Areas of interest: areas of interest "Sport and cultural"
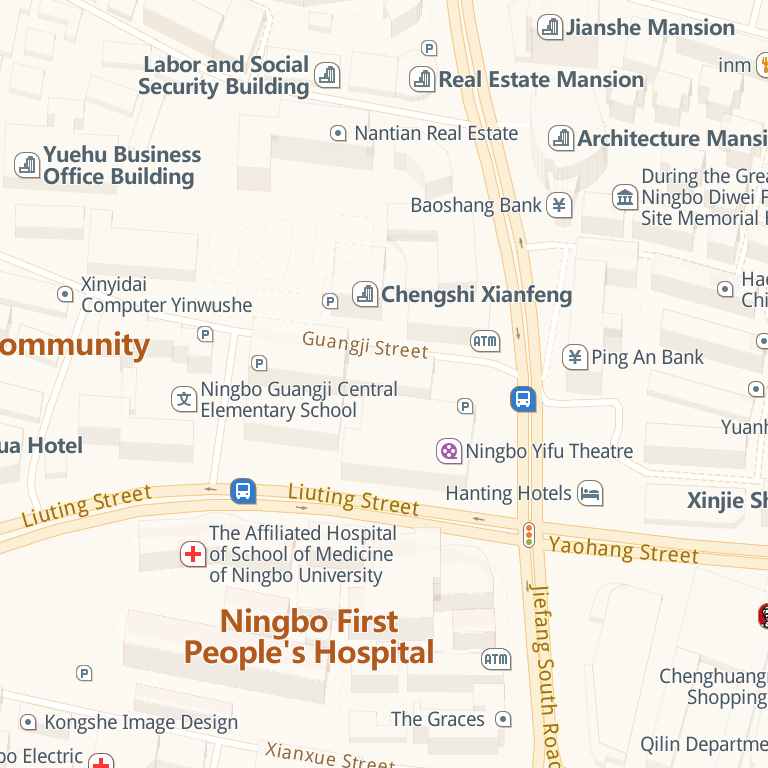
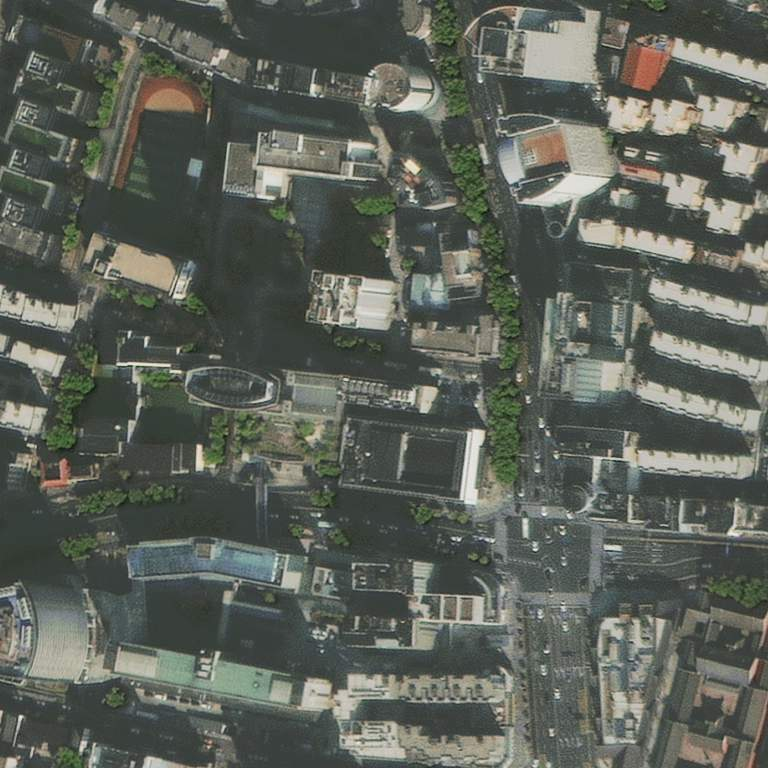